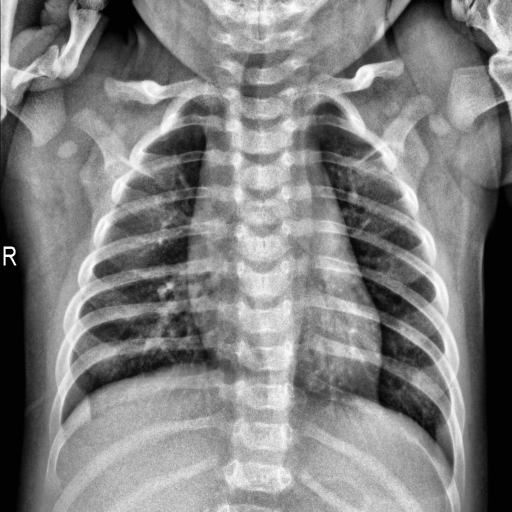
Finding: NORMAL